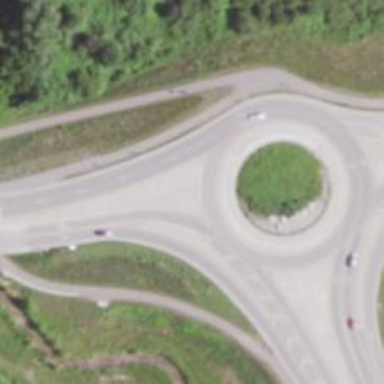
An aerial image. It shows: Roundabout on primary highway.